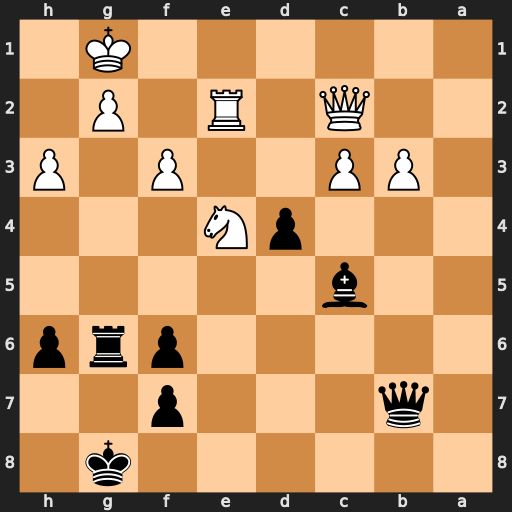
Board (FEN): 6k1/1q3p2/5prp/2b5/3pN3/1PP2P1P/2Q1R1P1/6K1
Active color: b
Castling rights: -
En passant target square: -
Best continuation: d3+ Nxc5 dxc2 Nxb7 c1=Q+